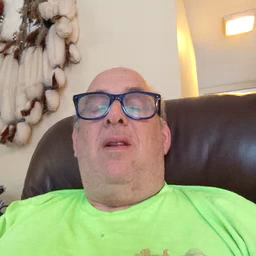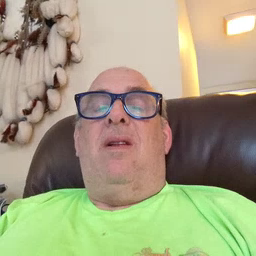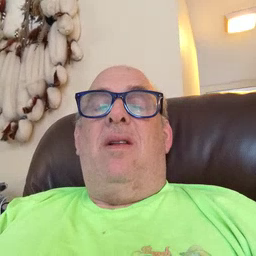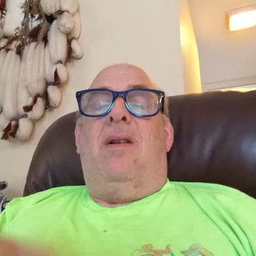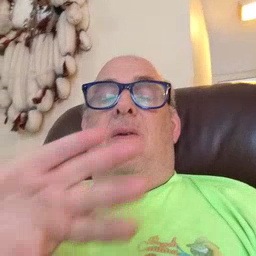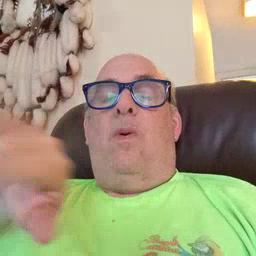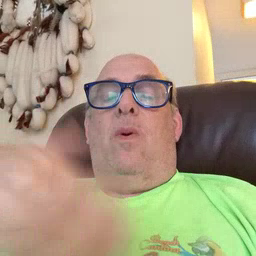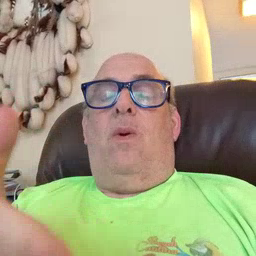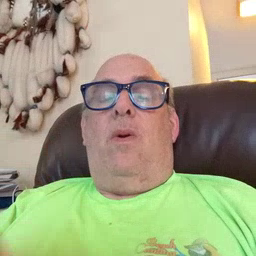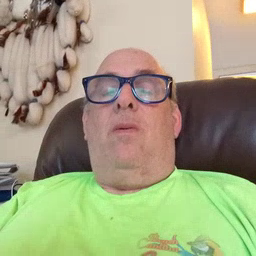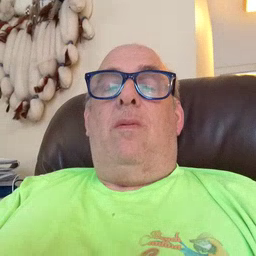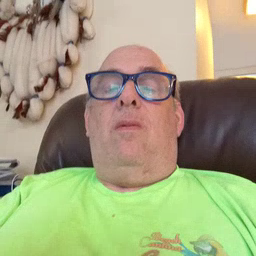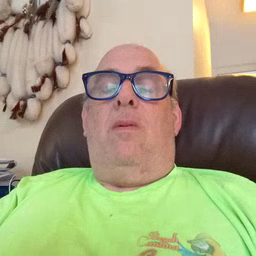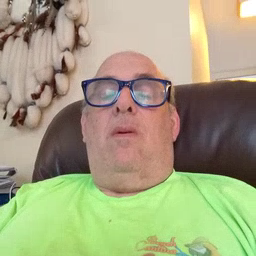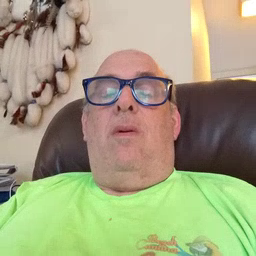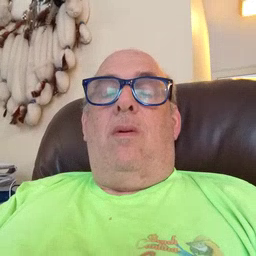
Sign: all